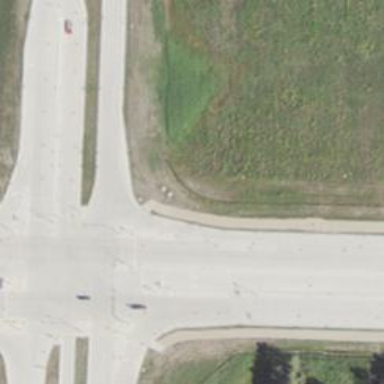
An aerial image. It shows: Tertiary link road.